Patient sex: F
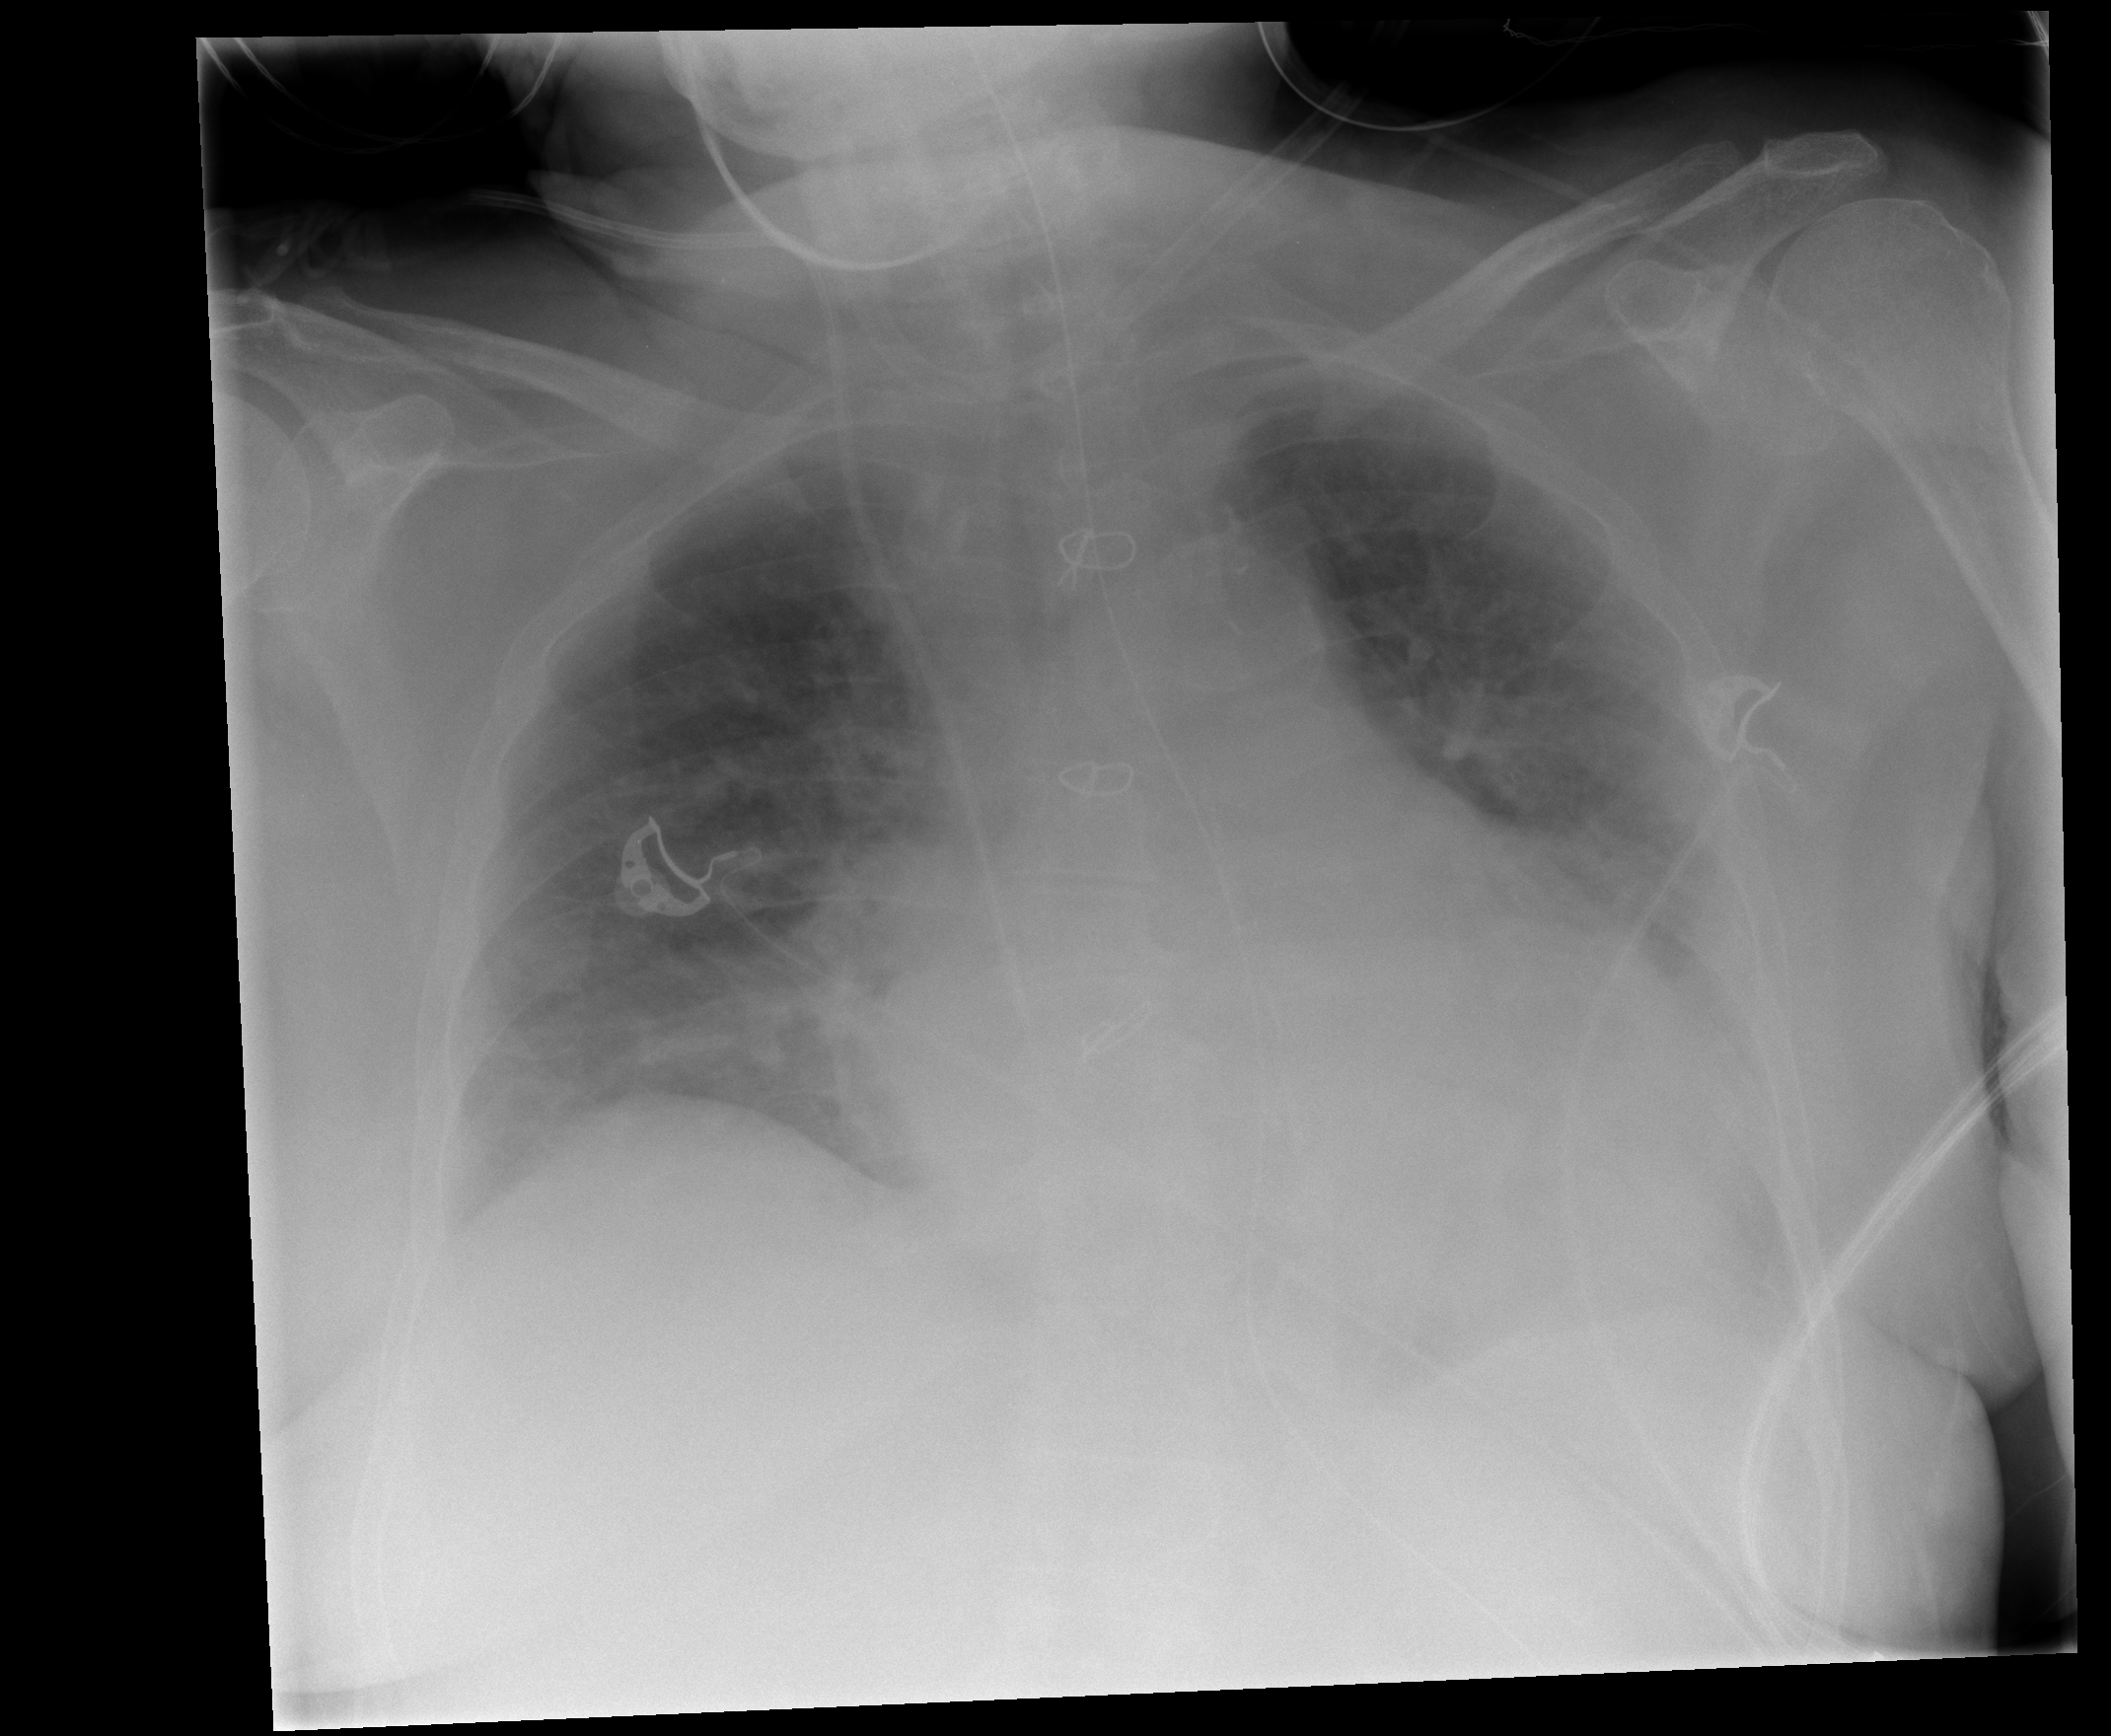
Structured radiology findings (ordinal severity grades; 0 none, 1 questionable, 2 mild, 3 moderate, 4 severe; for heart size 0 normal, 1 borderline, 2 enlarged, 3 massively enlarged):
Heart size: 3
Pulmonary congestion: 2
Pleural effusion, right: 0
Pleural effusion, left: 1
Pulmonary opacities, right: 0
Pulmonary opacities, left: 0
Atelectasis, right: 1
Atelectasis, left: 2